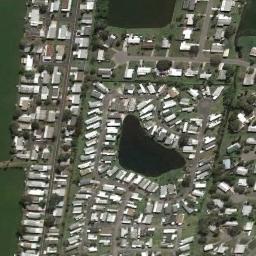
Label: mobile_home_park